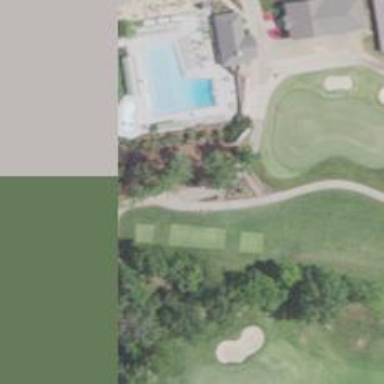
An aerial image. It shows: Service road designated as golf cart path.